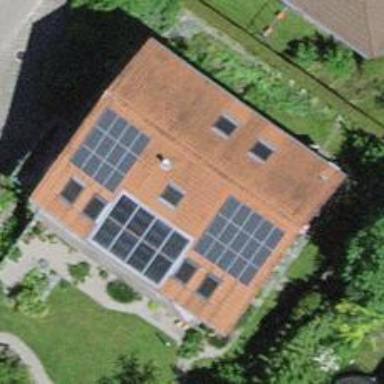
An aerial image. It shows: Solar photovoltaic panel generator.